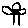
Label: flower